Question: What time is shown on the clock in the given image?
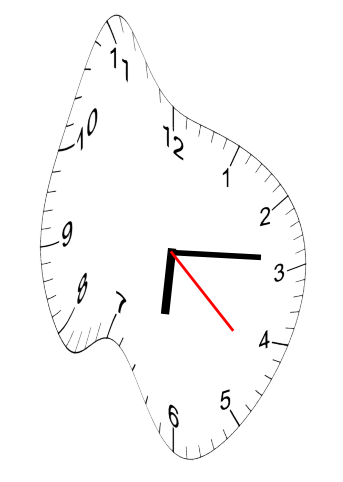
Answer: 06:14:22